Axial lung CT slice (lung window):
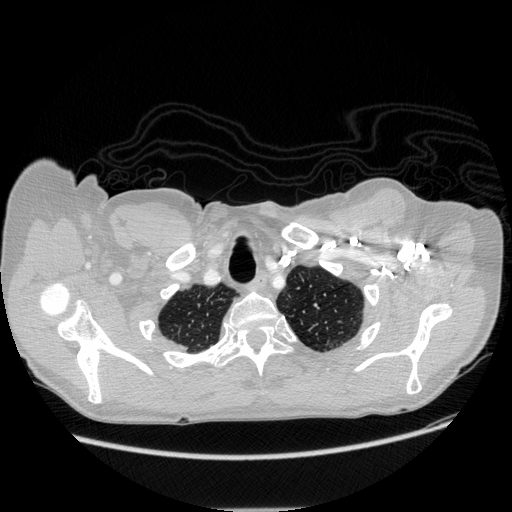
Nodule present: no